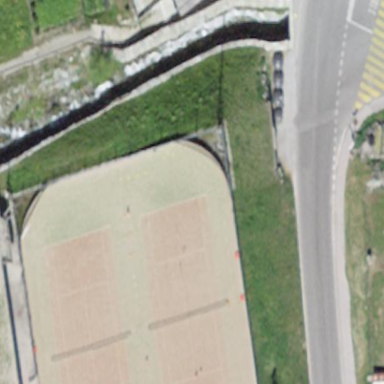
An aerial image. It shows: Tennis court on pitch.